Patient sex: M
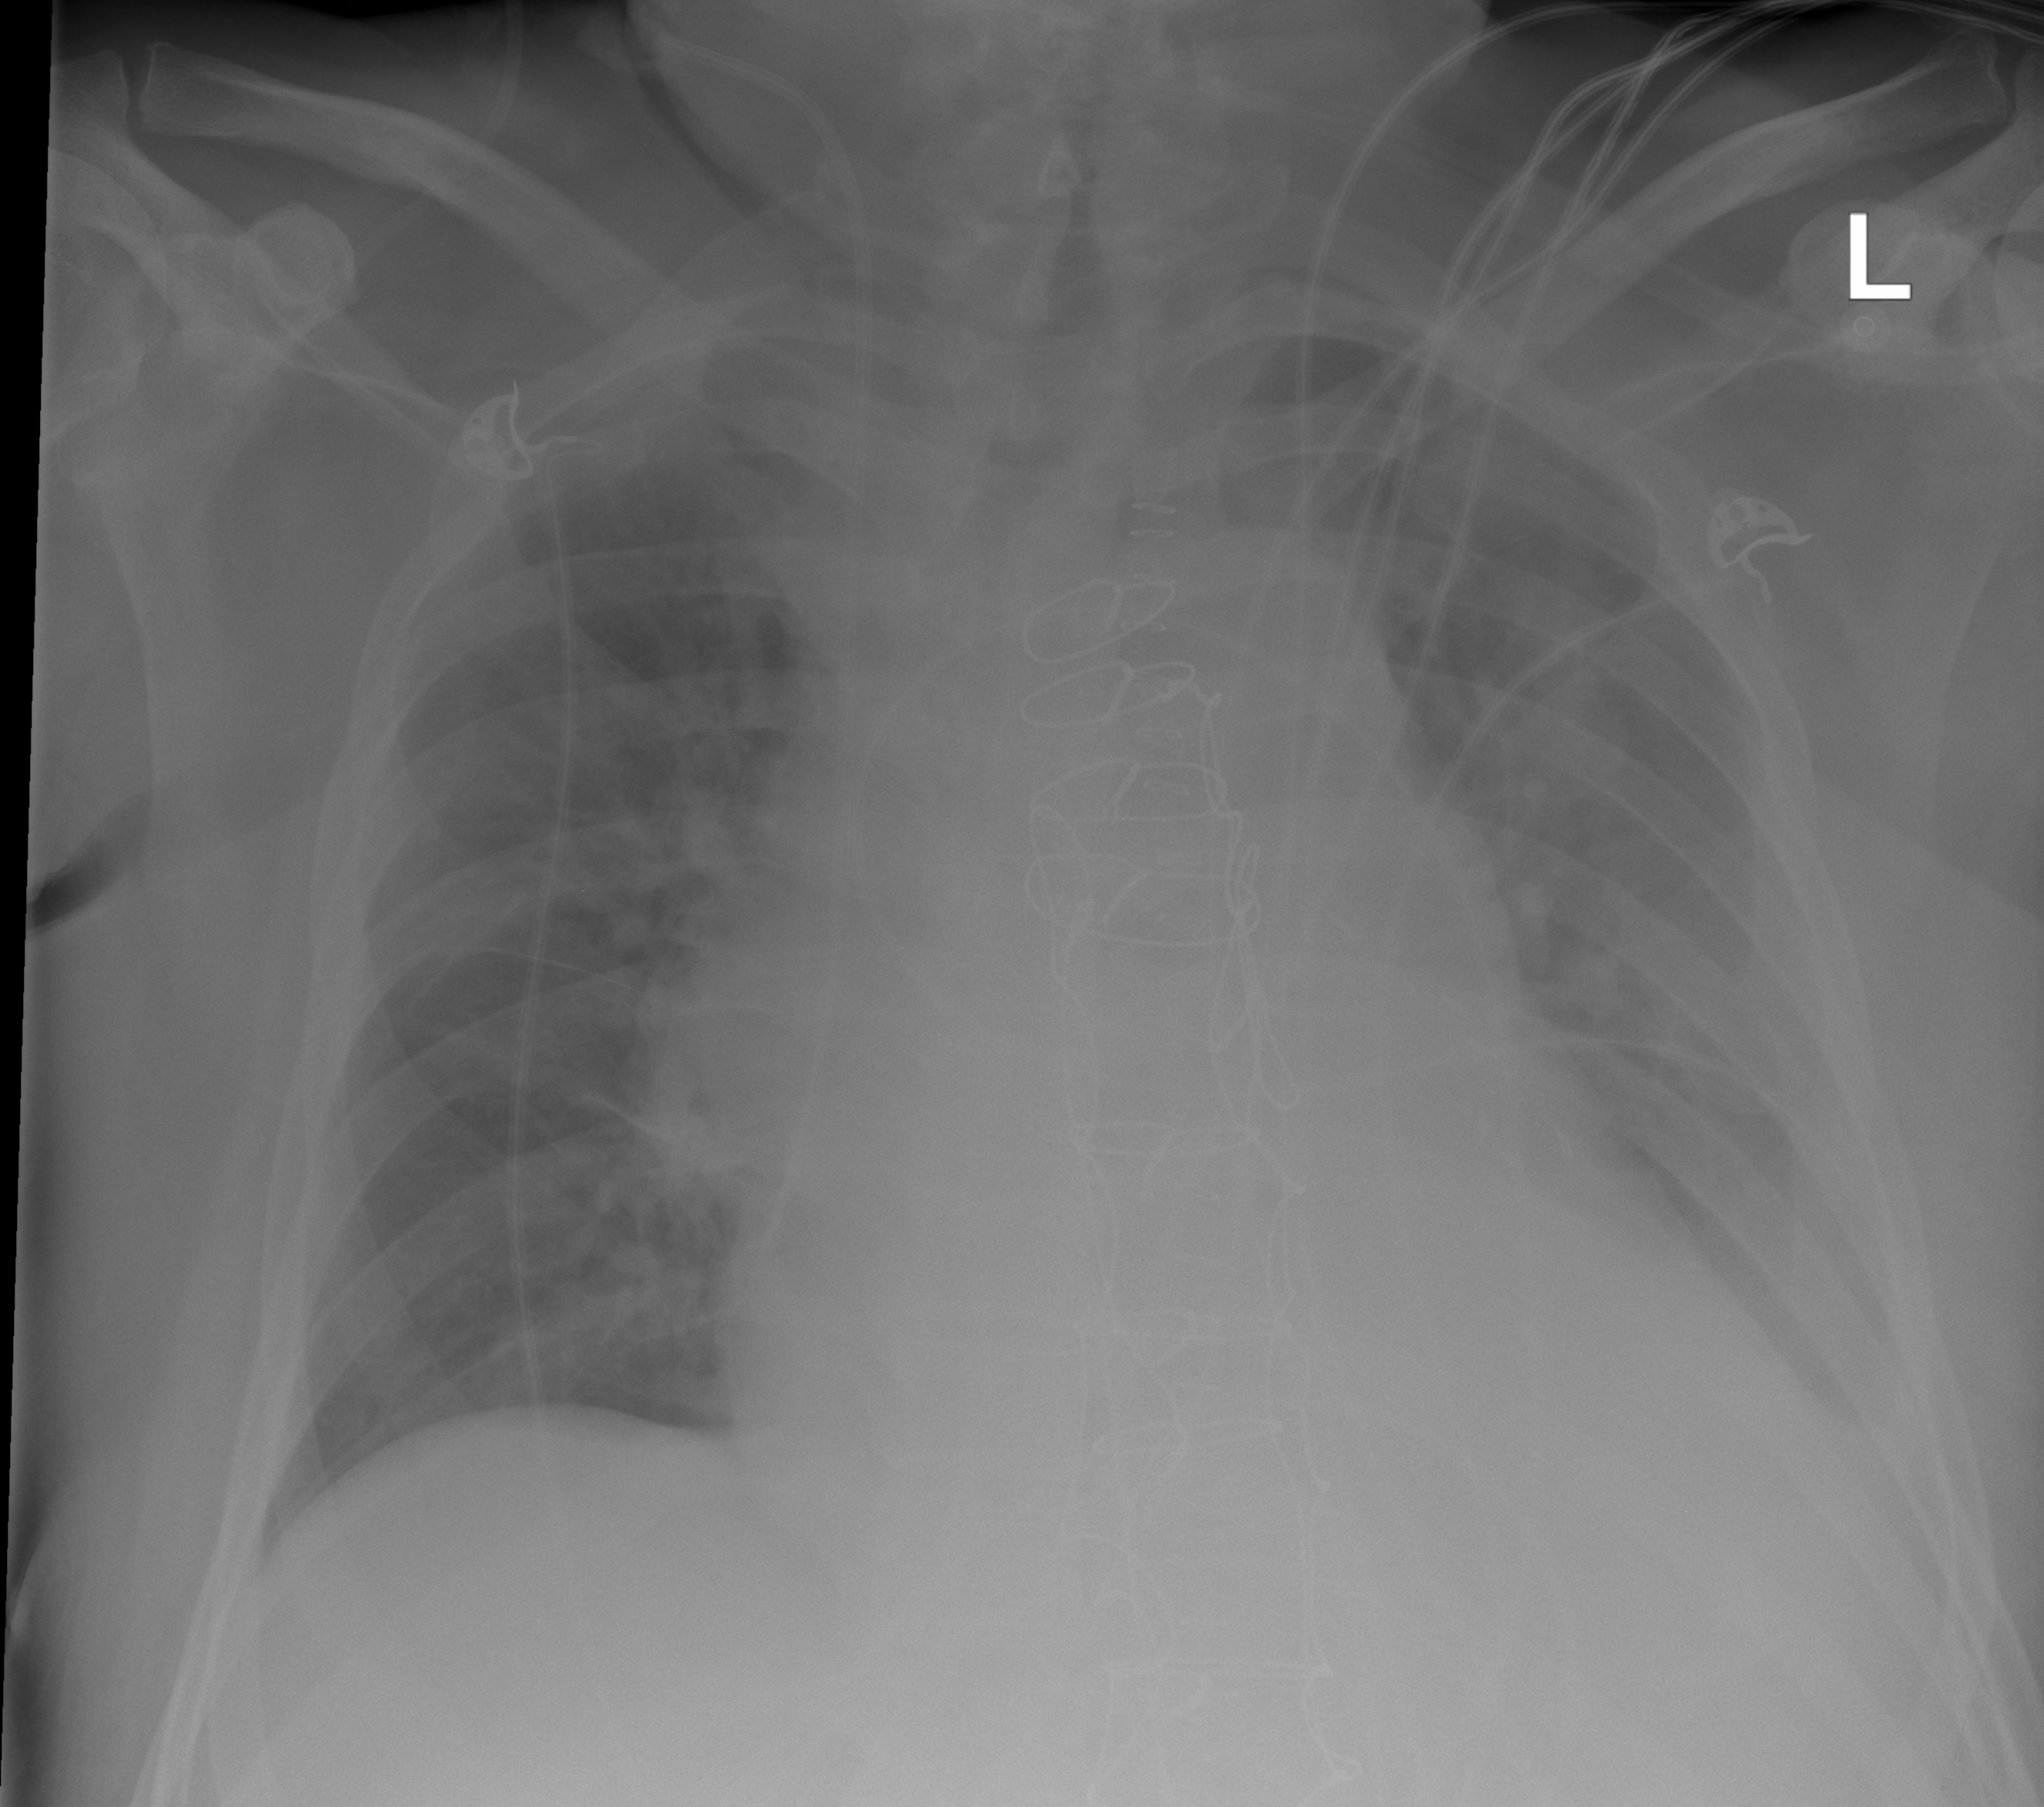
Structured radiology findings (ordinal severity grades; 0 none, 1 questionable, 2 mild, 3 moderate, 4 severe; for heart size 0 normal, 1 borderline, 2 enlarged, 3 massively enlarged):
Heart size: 2
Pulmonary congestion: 0
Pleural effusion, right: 1
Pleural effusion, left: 2
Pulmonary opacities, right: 0
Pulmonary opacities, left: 0
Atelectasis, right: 0
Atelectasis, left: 2